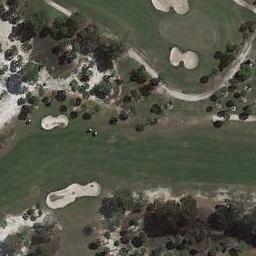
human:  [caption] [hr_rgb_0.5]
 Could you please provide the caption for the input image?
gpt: There are many trees in the golf course .

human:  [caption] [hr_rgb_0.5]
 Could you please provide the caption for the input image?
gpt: The golf course has a putting green, Some fairways, Barrier trees and sandpits and a road goes through the golf course .

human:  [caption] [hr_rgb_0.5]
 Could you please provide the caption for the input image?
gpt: There are two parallel paths from top left to bottom right .

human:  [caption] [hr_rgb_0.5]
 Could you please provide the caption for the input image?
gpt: There are a few bunkers and a few paths on the large green lawn on the golf course and many trees .

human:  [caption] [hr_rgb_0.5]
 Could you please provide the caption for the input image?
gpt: There are some bare land and bunkers on the golf course .